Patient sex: F
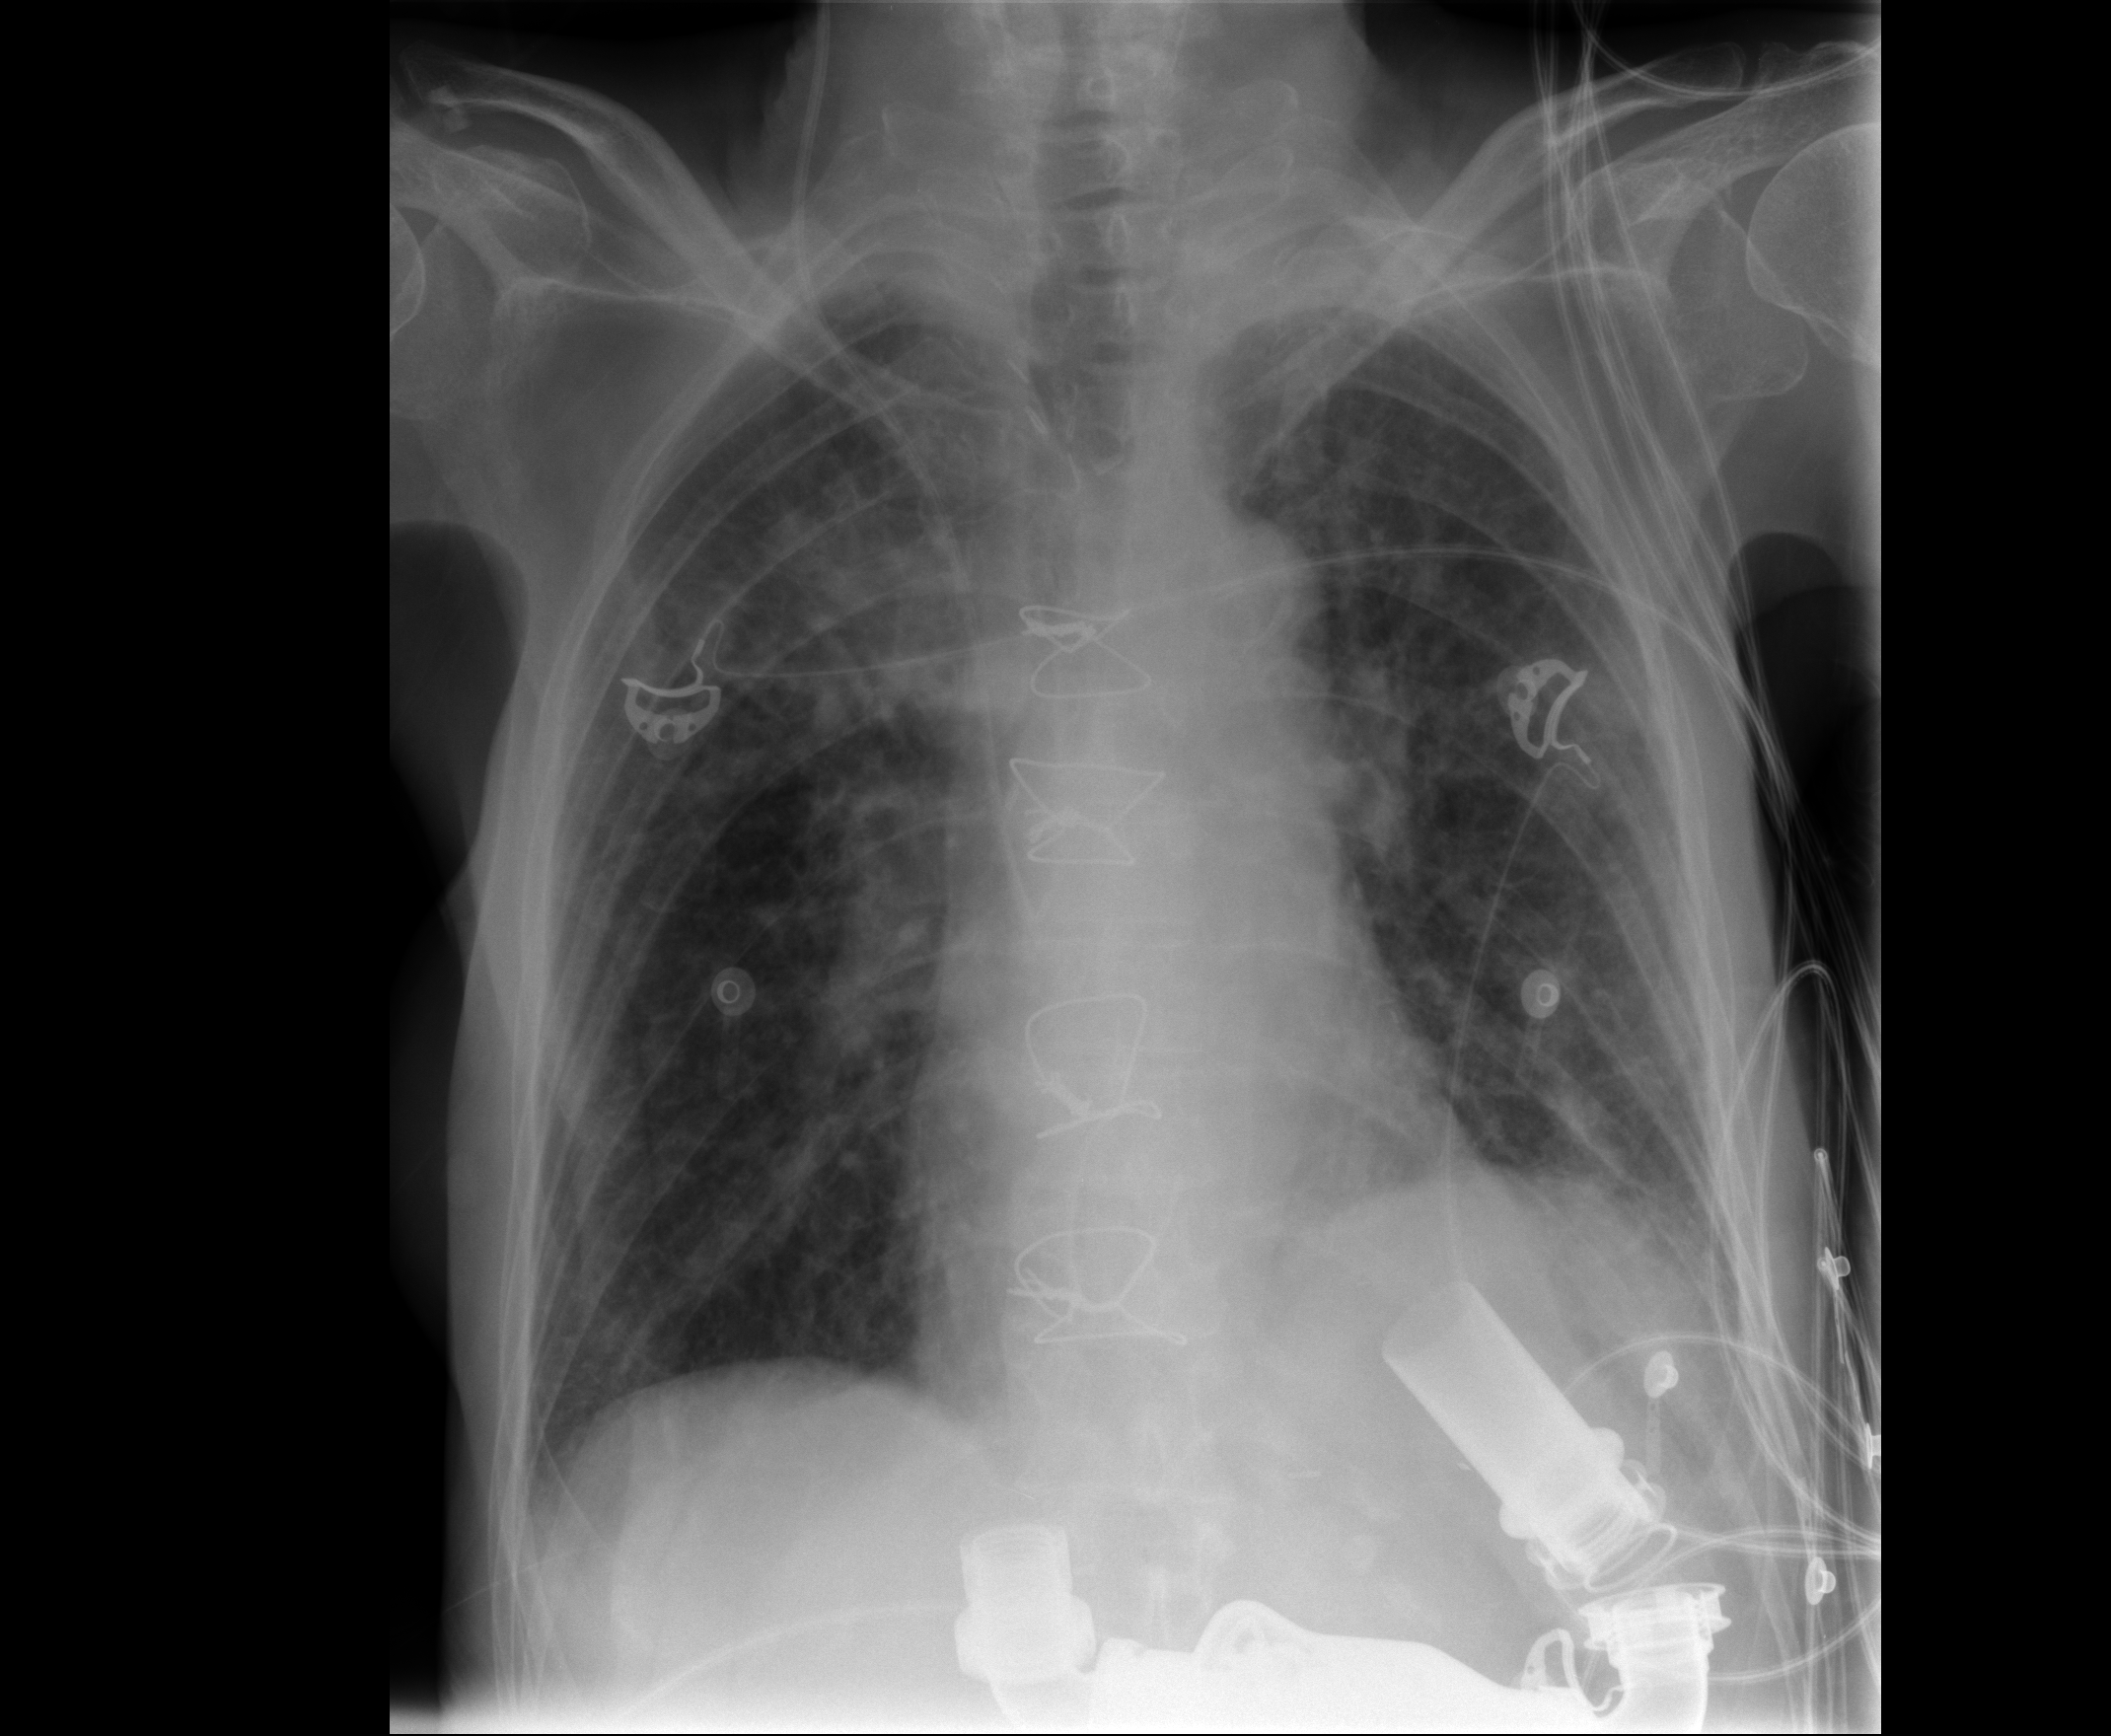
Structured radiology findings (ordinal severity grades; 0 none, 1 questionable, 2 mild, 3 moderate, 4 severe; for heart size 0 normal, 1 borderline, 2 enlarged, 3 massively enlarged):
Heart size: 1
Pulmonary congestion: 3
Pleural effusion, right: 0
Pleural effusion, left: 0
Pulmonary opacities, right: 3
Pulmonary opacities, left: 2
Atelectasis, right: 0
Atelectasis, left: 0